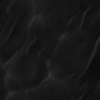
Atmospheric dust classification: not_dusty